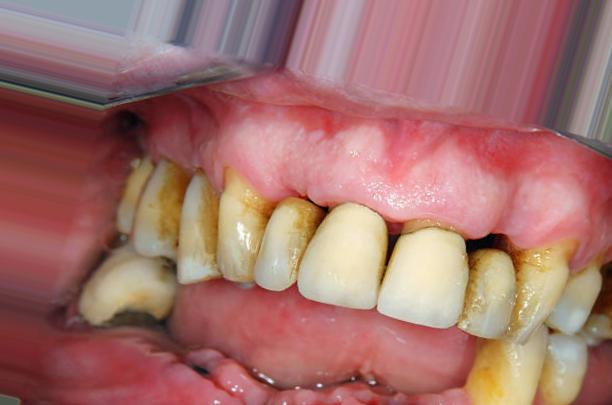
Condition: Tooth Discoloration